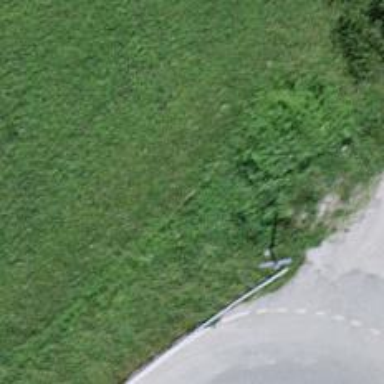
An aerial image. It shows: Wayside cross with historic significance.